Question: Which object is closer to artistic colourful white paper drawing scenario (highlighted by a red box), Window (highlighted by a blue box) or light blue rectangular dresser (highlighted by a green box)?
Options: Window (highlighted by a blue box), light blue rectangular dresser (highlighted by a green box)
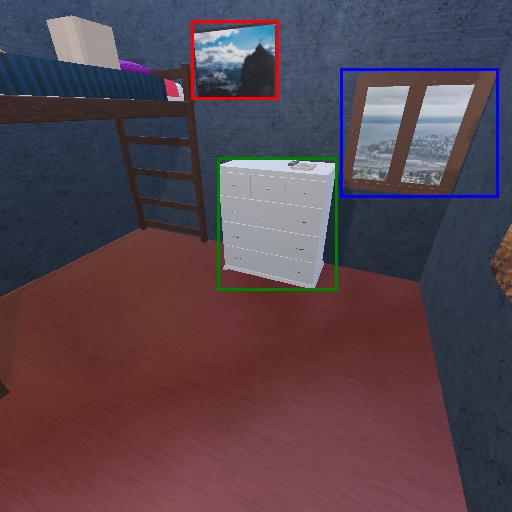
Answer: Window (highlighted by a blue box)